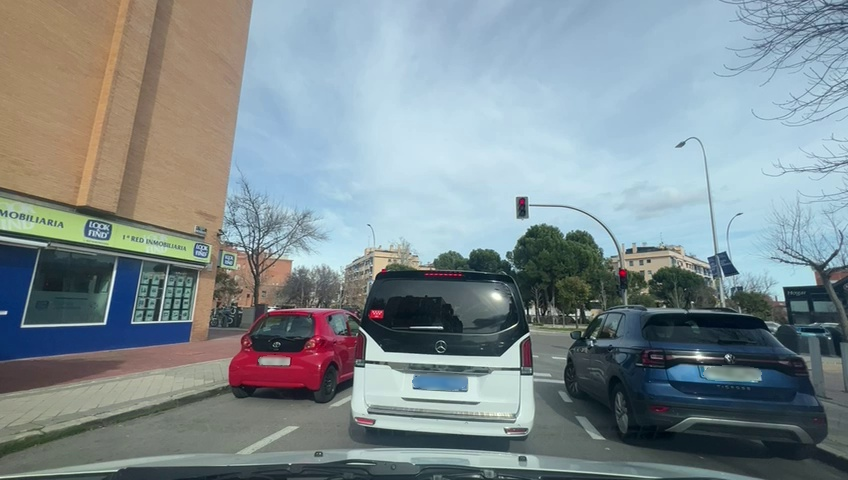
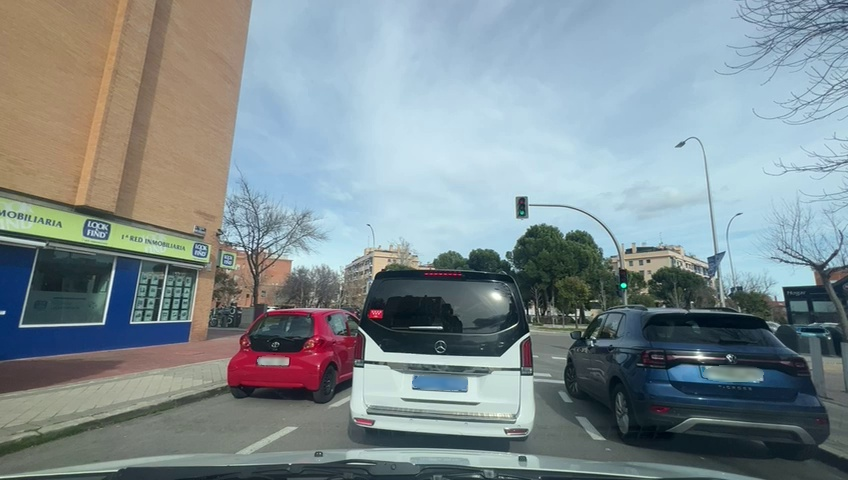
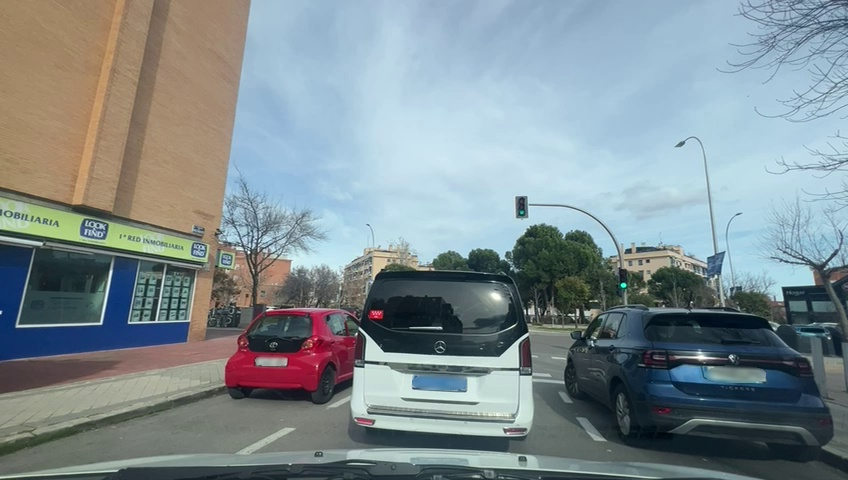
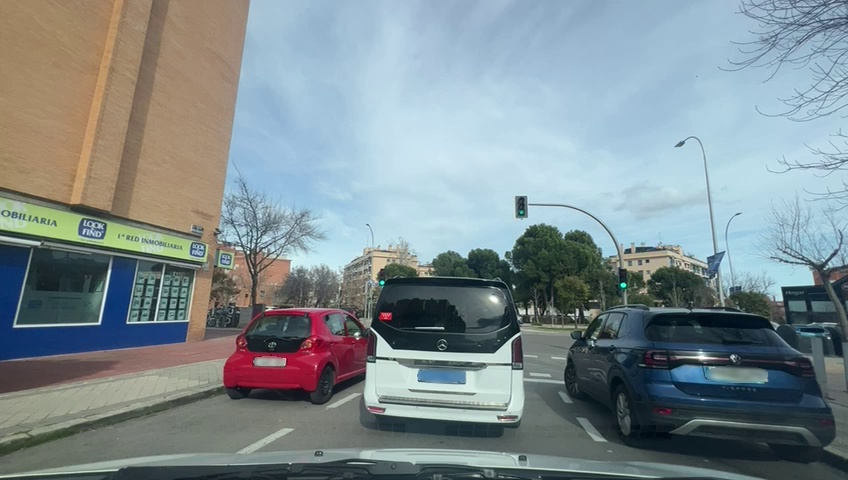
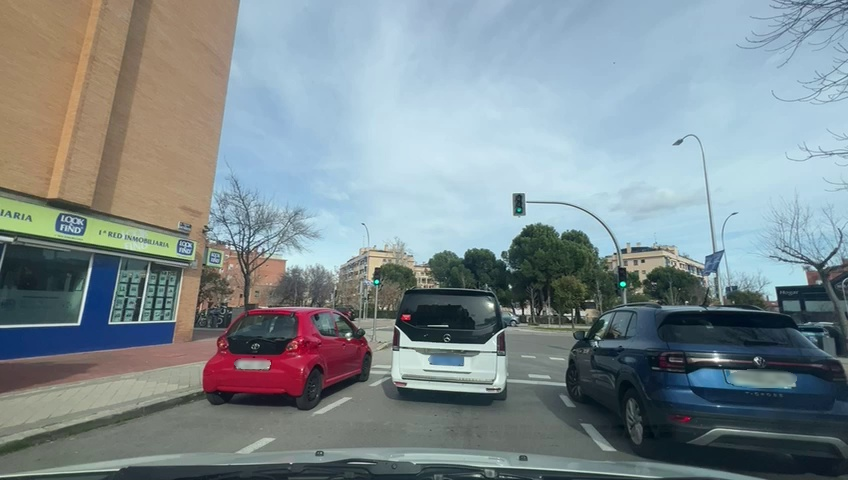
Situation: Traffic light
Question: Do you observe any red traffic light regulating the ego lane?
Answer: Yes
Reasoning: A red traffic light is visible directly ahead, aligned with the ego lane and direction of travel.

Situation: Traffic light
Question: What is the color of the traffic light regulating the ego lane?
Answer: Red
Reasoning: The traffic light facing the ego lane displays is red and turns green at the end of the scene.

Situation: Traffic light
Question: Is the ego vehicle positioned in a dedicated right-turn lane before the traffic light?
Answer: No
Reasoning: The ego vehicle is located in the central lane.

Situation: Traffic light
Question: Is the ego vehicle positioned in a dedicated left-turn lane before the traffic light?
Answer: No
Reasoning: The ego vehicle is located in the central lane.

Situation: Traffic light
Question: Are multiple traffic lights regulating the ego direction of travel displaying different colors simultaneously?
Answer: Yes
Reasoning: Two traffic lights facing the ego direction show different colors, one red and one green.